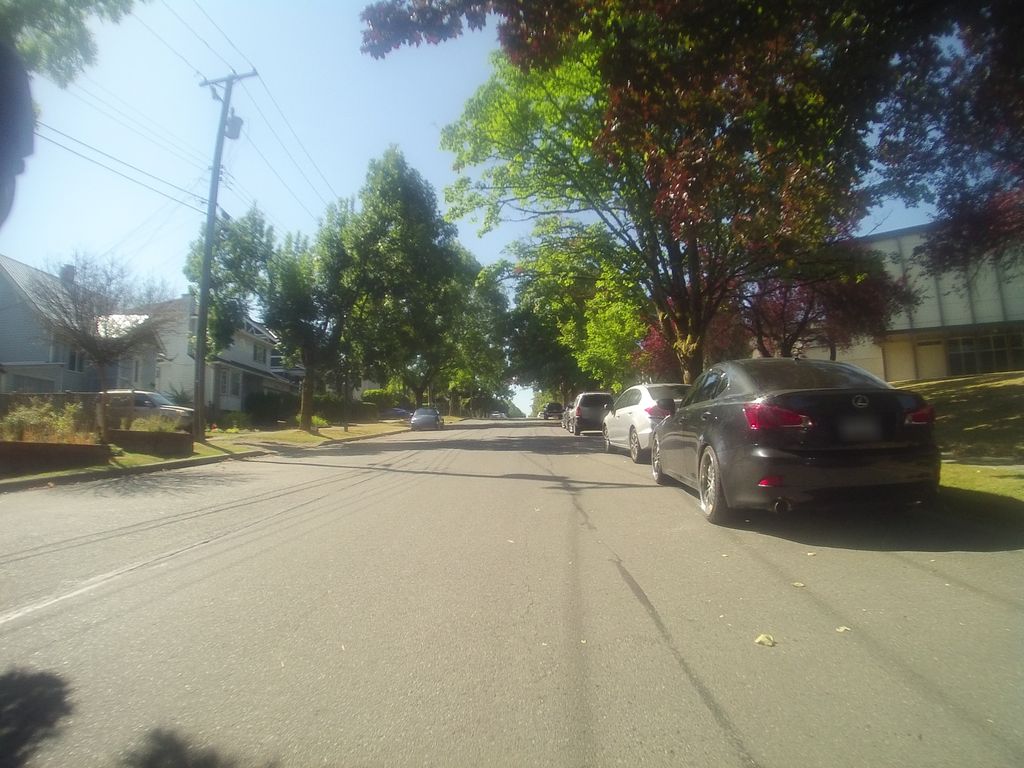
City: vancouver